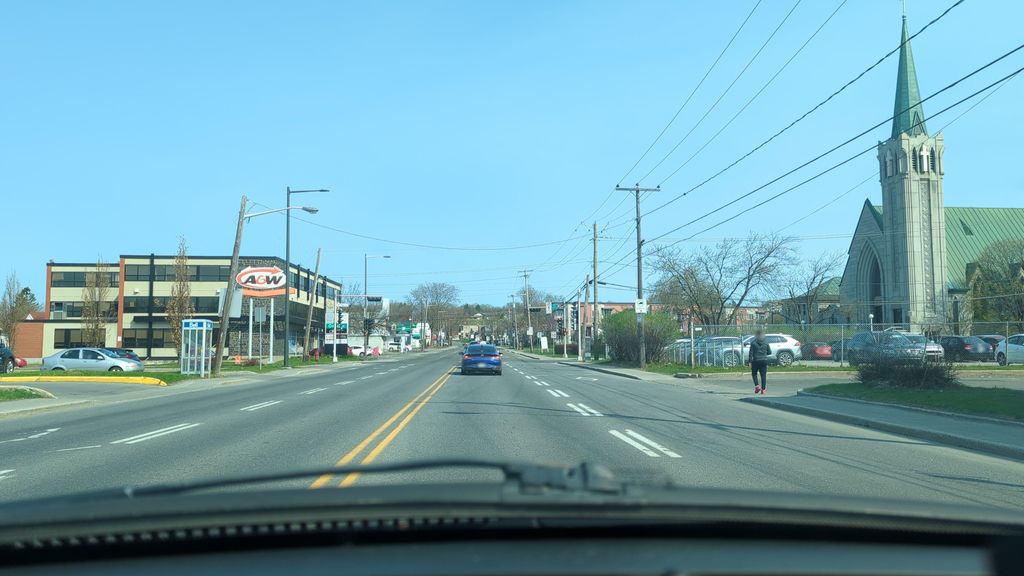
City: quebec_city